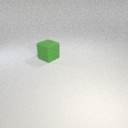
large green rubber cube